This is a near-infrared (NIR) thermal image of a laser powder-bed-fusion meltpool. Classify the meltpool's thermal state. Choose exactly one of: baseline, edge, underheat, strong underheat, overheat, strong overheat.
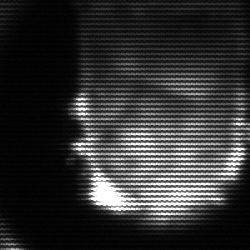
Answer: baseline